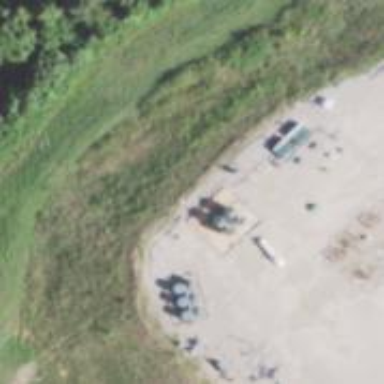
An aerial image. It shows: Storage tank that is man-made.